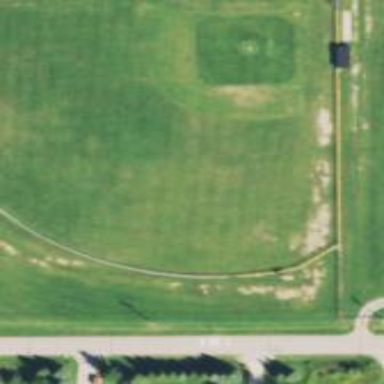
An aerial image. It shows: Baseball pitch for leisure land.